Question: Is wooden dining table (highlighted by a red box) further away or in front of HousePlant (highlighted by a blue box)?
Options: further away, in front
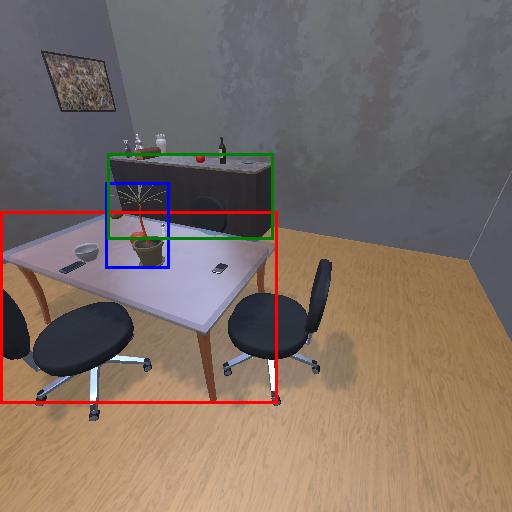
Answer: further away